Question: I have data similar to the following in a csv file:
'''
a,b,50
b,c,60
b,e,25
e,f,20
z,n,10
x,m,25
v,p,15
'''
I'm attempting to use NetworkX and Matplotlib to graph the data, however my csv has far to many rows/nodes to make any sense out of the graph.
Here's the important part of the code that I'm using to plot:
'''
import networkx as nx
import matplotlib.pyplot as plt
G = nx.DiGraph()
f = open("test_data.csv", "r")
for line in f:
node1, node2, weight1 = line.split(",")
G.add_edge(node1, node2)
nx.draw(G)
plt.show()
'''
For this sample data I end up with the following graph:

From this small sample it's easy to see that some nodes ([z,n],[x,m][v,p]) are trees with only two nodes. I would like to detect and eliminate these since I'm only concerned with trees greater than two nodes. I'm sure there are a number of ways to do, can anyone make a suggestion or give an example?
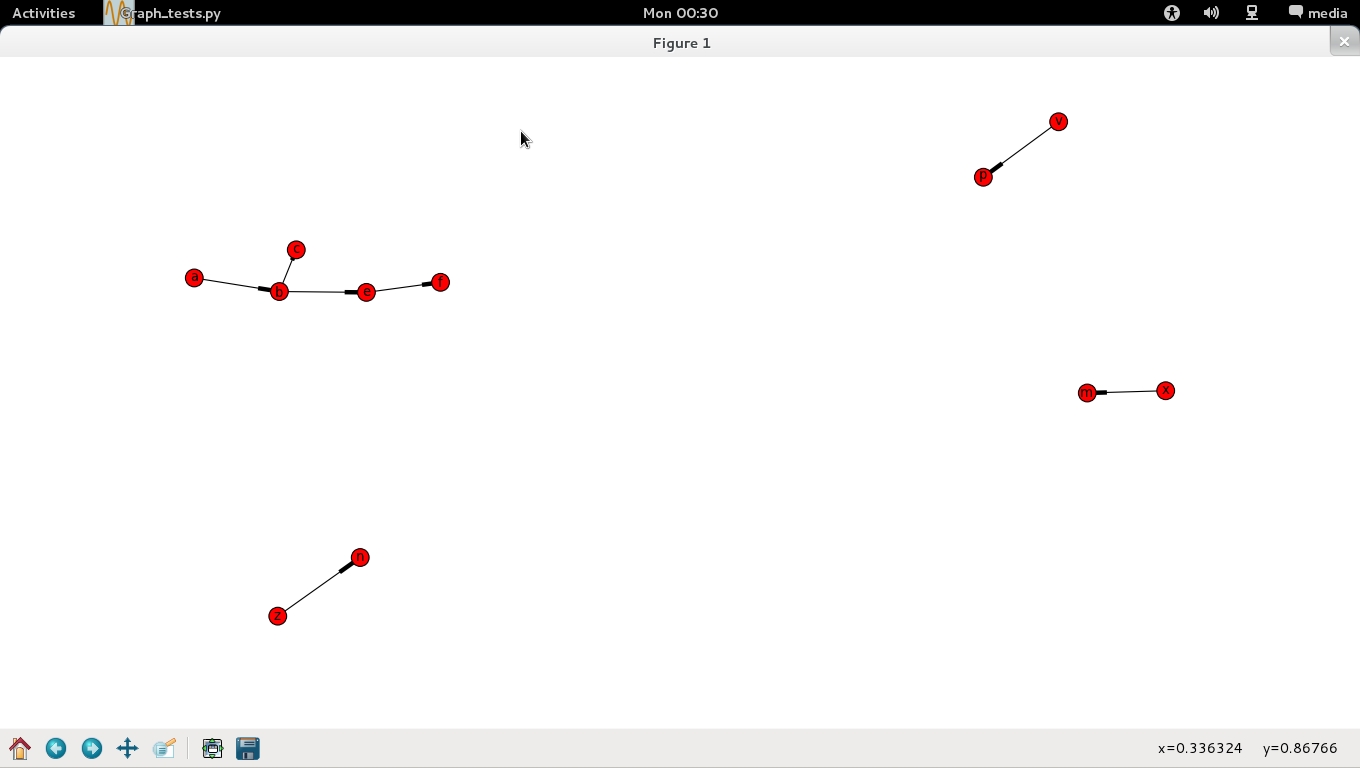
Answer: You can use the networkX bellman_ford method to find the paths longer than a given minimum.
For this you need a Digraph (or Graph) G with weights set to -1.
The following code is based on <URL>.
'''
import networkx as nx
import matplotlib.pyplot as plt
data = (('a','b',50), ('b','c',60), ('b','e',25),
('e','f',20), ('z','n',10), ('x','m',25),
('v','p',15))
G = nx.DiGraph()
for node1, node2, weight1 in data:
G.add_edge(node1, node2, weight=-1)
min_lenght = 2
F = nx.DiGraph() #filtered graphs
# check all edges with bellman_ford
for u, v in G.edges():
vals, distances = nx.bellman_ford(G, u)
if min(distances.values()) < - min_lenght:
for u, v in vals.items():
if v:
F.add_edge(v, u)
nx.draw(F)
plt.show()
'''
This produces the only graph that complies the requirement:

Note that this is a simplification of a general method for determining the graph with a longest path (in terms of distance). So if you create the graph including weights you can apply bellman ford after changing the sign of the weights:
'''
G = nx.DiGraph()
for node1, node2, weight1 in data:
G.add_edge(node1, node2, weight=weight1)
min_lenght = 100
H = nx.DiGraph(G) # intermediate graph
# change sign of weights
for u, v in H.edges():
H[u][v]['weight'] *= -1
# check all edges with bellman_ford
for u, v in G.edges():
vals, distances = nx.bellman_ford(H, u)
if min(distances.values()) < - min_lenght:
#--- whatever ----
'''